Question: I have looked at similar questions but no luck fixing it. This is my problem:

Here is the jquery code:
'''
<script type="text/javascript" src="http://ajax.googleapis.com/ajax/libs/jquery/1.10.2/jquery.min.js"></script>
<script type="text/javascript">
$(document) .ready(function(){
$('li') .hover(function(){
$(this) .find('ul>li') .stop().fadeToggle(400);
});
});
</script>
'''
Here are the css sections for the drop down and the box it is hiding behind:
'''
ul li li
{
background:#50d7db;
color:#005263;
display:none;
z-index: 5000;
}
#maincontent
{
background:rgba(255,255,255,0.5);
opacity:100%;
float:left;
width:815px;
height:390px;
margin-left:15px;
z-index:-5000;
}
'''
What I have tried:
- Changing / redoing the z-index values.
- removed opacity from the maincontent div.
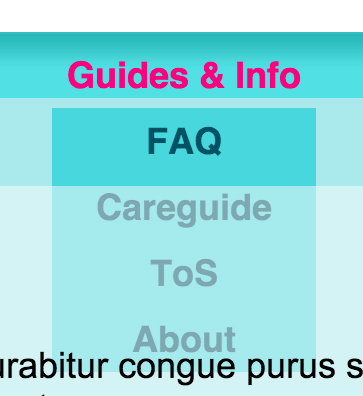
Answer: 'z-index' only works on positioned elements. Add 'position:relative' to the elements you need to control the 'z-index' of.